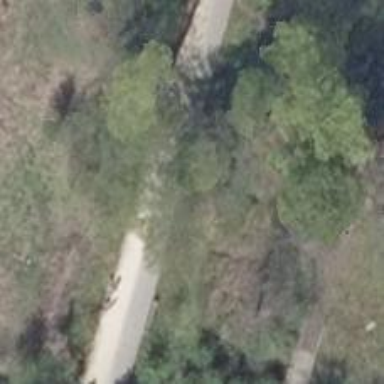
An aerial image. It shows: Path on bridge with asphalt cycleway surface and compacted footway surface.